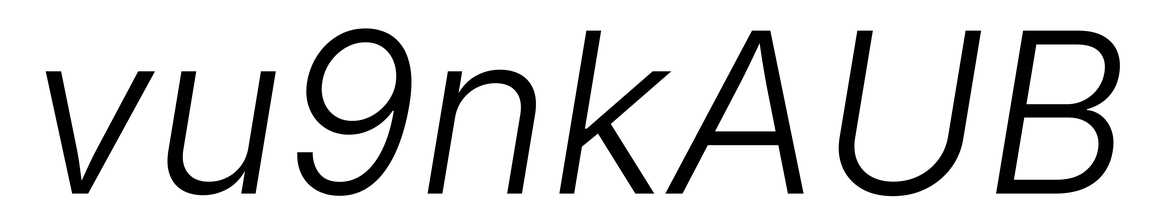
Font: Inter-Italic_Light_Italic